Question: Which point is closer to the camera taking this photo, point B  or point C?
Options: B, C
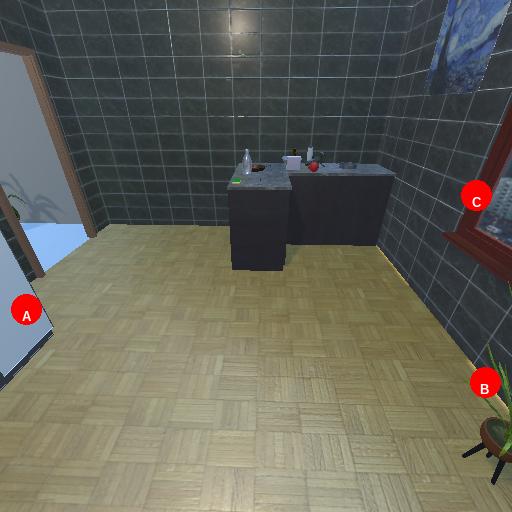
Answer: B